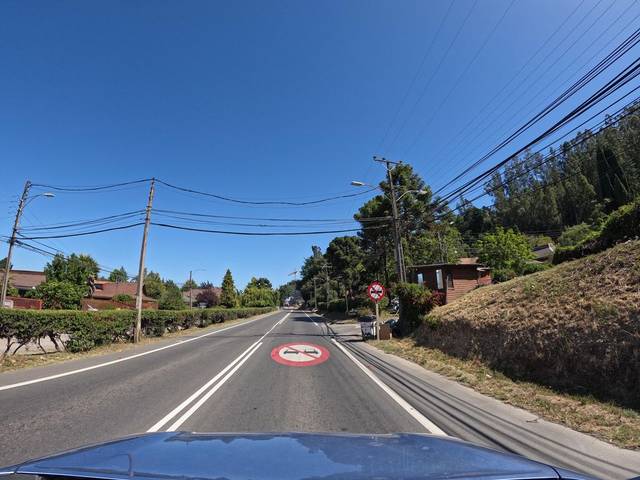
Region: Chile
Coordinates: -36.854, -73.073